Question: What I want to do is to be able to print out a web page. I believe I am looking for a print preview page but I am not sure on how to do this. I would only like to print out certain information of the current page.
Here is my Controller
'''
using NavisionStore.Domain.Abstract;
using NavisionStore.Domain.Entities;
using NavisionStore.WebUI.Models;
using System;
using System.Collections.Generic;
using System.Linq;
using System.Web;
using System.Web.Mvc;
namespace NavisionStore.WebUI.Controllers
{
public class PrintController : Controller
{
private IProductRepository repository;
public PrintController(IProductRepository repo)
{
repository = repo;
}
public ViewResult Index(string returnUrl)
{
return View(new PrintIndexViewModel
{
Print = GetPrint(),
ReturnUrl = returnUrl
});
}
public RedirectToRouteResult AddtoPrint(int id, string returnUrl)
{
Product product = repository.Products
.FirstOrDefault(p => p.Id == id);
if (product != null)
{
GetPrint().AddItem(product, 1);
}
return RedirectToAction("Index", new { returnUrl });
}
public RedirectToRouteResult RemoveFromPrint(int id, string returnUrl)
{
Product product = repository.Products
.FirstOrDefault(p => p.Id == id);
if (product != null)
{
GetPrint().RemoveLine(product);
}
return RedirectToAction("Index", new { returnUrl });
}
private Print GetPrint()
{
Print print = (Print)Session["Print"];
if (print == null)
{
print = new Print();
Session["Print"] = print;
}
return print;
}
}
}
'''
Here is my view model class
'''
using NavisionStore.Domain.Entities;
namespace NavisionStore.WebUI.Models
{
public class PrintIndexViewModel
{
public Print Print { get; set; }
public string ReturnUrl { get; set; }
}
}
'''
Here is my index view model
'''
@model NavisionStore.WebUI.Models.PrintIndexViewModel
@{
ViewBag.Title = "Bag Labels: Your Print";
}
<h2>Caplugs West</h2>
<table width="90%" align="center">
<thead><tr>
<th align="center">PN:</th>
<th align="center">QTY:</th>
<th align="center">B#</th>
</tr></thead>
<tbody>
@foreach(var line in Model.Print.Lines) {
<tr>
<td align="center">@line.Product.PartName</td>
<td align="center">@line.Product.Quantity</td>
<td align="center">@line.Product.BagNumber</td>
</tr>
}
</tbody>
</table>
<p align="center" class="actionButtons">
<a href="@Model.ReturnUrl">Continue shopping</a>
</p>
'''
Here is my default layout
'''
<!DOCTYPE html>
<html>
<head>
<meta charset="utf-8" />
<meta name="viewport" content="width=device-width" />
<title>@ViewBag.Title</title>
<link href="~/Content/Site.css" type="text/css" rel="stylesheet" />
</head>
<body>
<div id="header">
<div class="title">Bag Labels</div>
</div>
<div id="categories">
@{ Html.RenderAction("Menu", "Nav"); }
</div>
<div id="content">
@RenderBody()
</div>
</body>
</html>
'''
Here is a screen shot of how it currently lays out.

I want to print out everything in white from the lin over such as the "caplus west" "pn" "qty" and "b#"
Here is my Site.css
'''
body {
font-size: .85em;
font-family: "Segoe UI", Verdana, Helvetica, Sans-Serif;
color: #232323;
background-color: #fff;
}
header, footer, nav, section {
display: block;
}
/* Styles for basic forms
-----------------------------------------------------------*/
fieldset {
border: 1px solid #ddd;
padding: 0 1.4em 1.4em 1.4em;
margin: 0 0 1.5em 0;
}
legend {
font-size: 1.2em;
font-weight: bold;
}
textarea {
min-height: 75px;
}
.editor-label {
margin: 1em 0 0 0;
}
.editor-field {
margin: 0.5em 0 0 0;
}
/* Styles for validation helpers
-----------------------------------------------------------*/
.field-validation-error {
color: #f00;
}
.field-validation-valid {
display: none;
}
.input-validation-error {
border: 1px solid #f00;
background-color: #fee;
}
.validation-summary-errors {
font-weight: bold;
color: #f00;
}
.validation-summary-valid {
display: none;
}
BODY { font-family: Cambria, Georgia, "Times New Roman"; margin: 0; }
DIV#header DIV.title, DIV.item H3, DIV.item H4, DIV.pager A {
font: bold 1em "Arial Narrow", "Franklin Gothic Medium", Arial;
}
DIV#header {
background-color: #444;
border-bottom: 2px solid #111;
color: white;
}
DIV#header DIV.title {
font-size: 2em;
padding: .6em;
}
DIV#content {
border-left: 2px solid gray;
margin-left: 9em;
padding: 1em;
}
DIV#categories {
float: left;
width: 8em;
padding: .3em;
}
DIV.item {
border-top: 1px dotted gray;
padding-top: .7em;
margin-bottom: .7em;
}
DIV.item:first-child {
border-top: none;
padding-top: 0;
}
DIV.item H3 {
font-size: 1.3em;
margin: 0 0 .25em 0;
}
DIV.item H4 {
font-size: 1.1em;
margin: .4em 0 0 0;
}
DIV.pager {
text-align: right;
border-top: 2px solid silver;
padding: .5em 0 0 0;
margin-top: 1em;
}
DIV.pager A {
font-size: 1.1em;
color: #666;
text-decoration: none;
padding: 0 .4em 0 .4em;
}
DIV.pager A:hover {
background-color: silver;
}
DIV.pager A.selected {
background-color: #353535;
color: white;
}
DIV#categories A {
font: bold 1.1em "Arial Narrow","Franklin Gothic Medium",Arial;
display: block;
text-decoration: none;
padding: .6em;
color: black;
border-bottom: 1px solid silver;
}
DIV#categories A.selected {
background-color: #666;
color: white;
}
DIV#categories A.hover {
background-color: #CCC;
}
DIV#categories A.selected:hover {
background-color: #666;
}
FORM {
margin: 0;
padding: 0;
}
DIV.item FORM {
float: right;
}
DIV.item INPUT {
color: white;
background-color: #333;
border: 1px solid black;
cursor: pointer;
}
H2 {
margin-top: 0.3em;
}
.actionButtons A, INPUT.actionButtons {
font: .8em Arial;
color: white;
margin: .5em;
text-decoration: none;
padding: .15em 1.5em .2em 1.5em;
background-color: #353535;
border: 1px solid black;
}
@media print {
.noprint {
display: none;
}
}
@media print {
#header, #categories, .actionButtons {
display: none;
}
}
'''
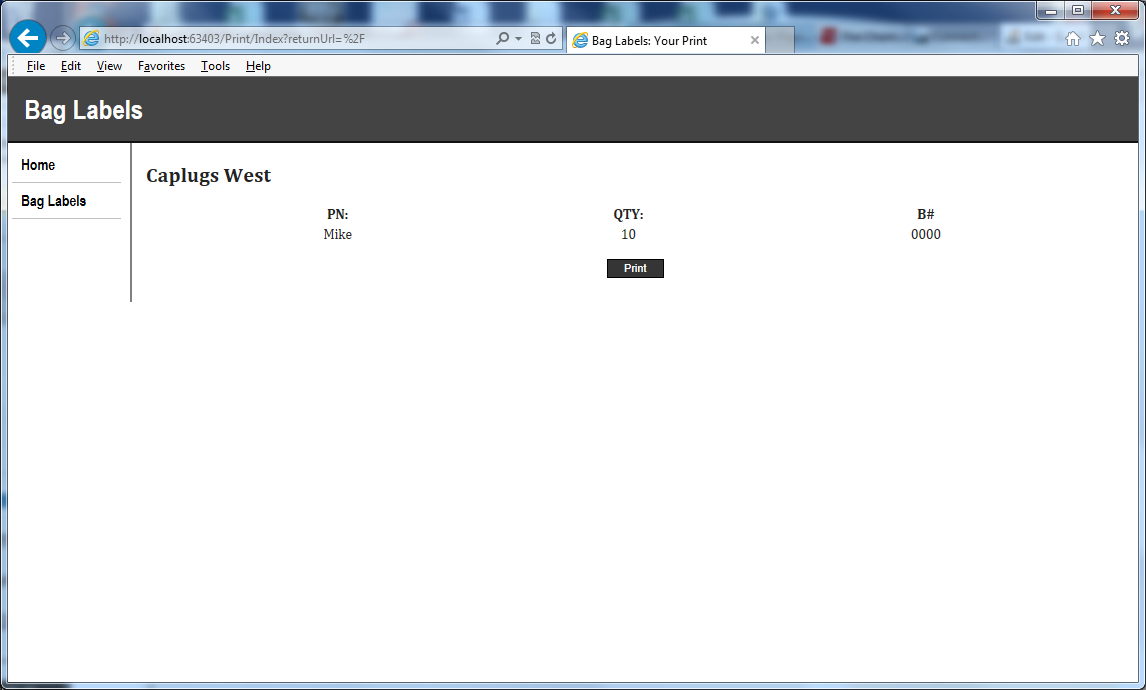
Answer: You can use CSS to control what happens when your page is printed
for example in you css file if you do
'''
@media print {
.noprint { display: none; }
}
'''
Then you can do
'''
@model NavisionStore.WebUI.Models.PrintIndexViewModel
@{
ViewBag.Title = "Bag Labels: Your Print";
}
<h2>Caplugs West</h2>
<table width="90%" align="center">
<thead><tr>
<th align="center">PN:</th>
<th align="center">QTY:</th>
<th align="center">B#</th>
</tr></thead>
<tbody>
@foreach(var line in Model.Print.Lines) {
<tr>
<td align="center">@line.Product.PartName</td>
<td align="center">@line.Product.Quantity</td>
<td align="center">@line.Product.BagNumber</td>
</tr>
}
</tbody>
</table>
<p align="center" class="actionButtons noprint">
<a href="@Model.ReturnUrl">Continue shopping</a>
</p>
'''
And the buttons won't appear when you print.
** UPDATE2 **
Put the following at the end of Site.css
'''
@media print {
#header, #categories, .actionButtons {
display: none;
}
DIV#content {
border-left: 0;
margin-left: 0;
}
}
'''
I've also created a JS fiddle to show it working <URL>
Now when you view the page you will get the full page, but your print (or browser print preview dialog) will only contain the content.
You could also add some formatting to the 'body' and 'html' inside the '@media print' section to format the page layout further (e.g. set the width)